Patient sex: M
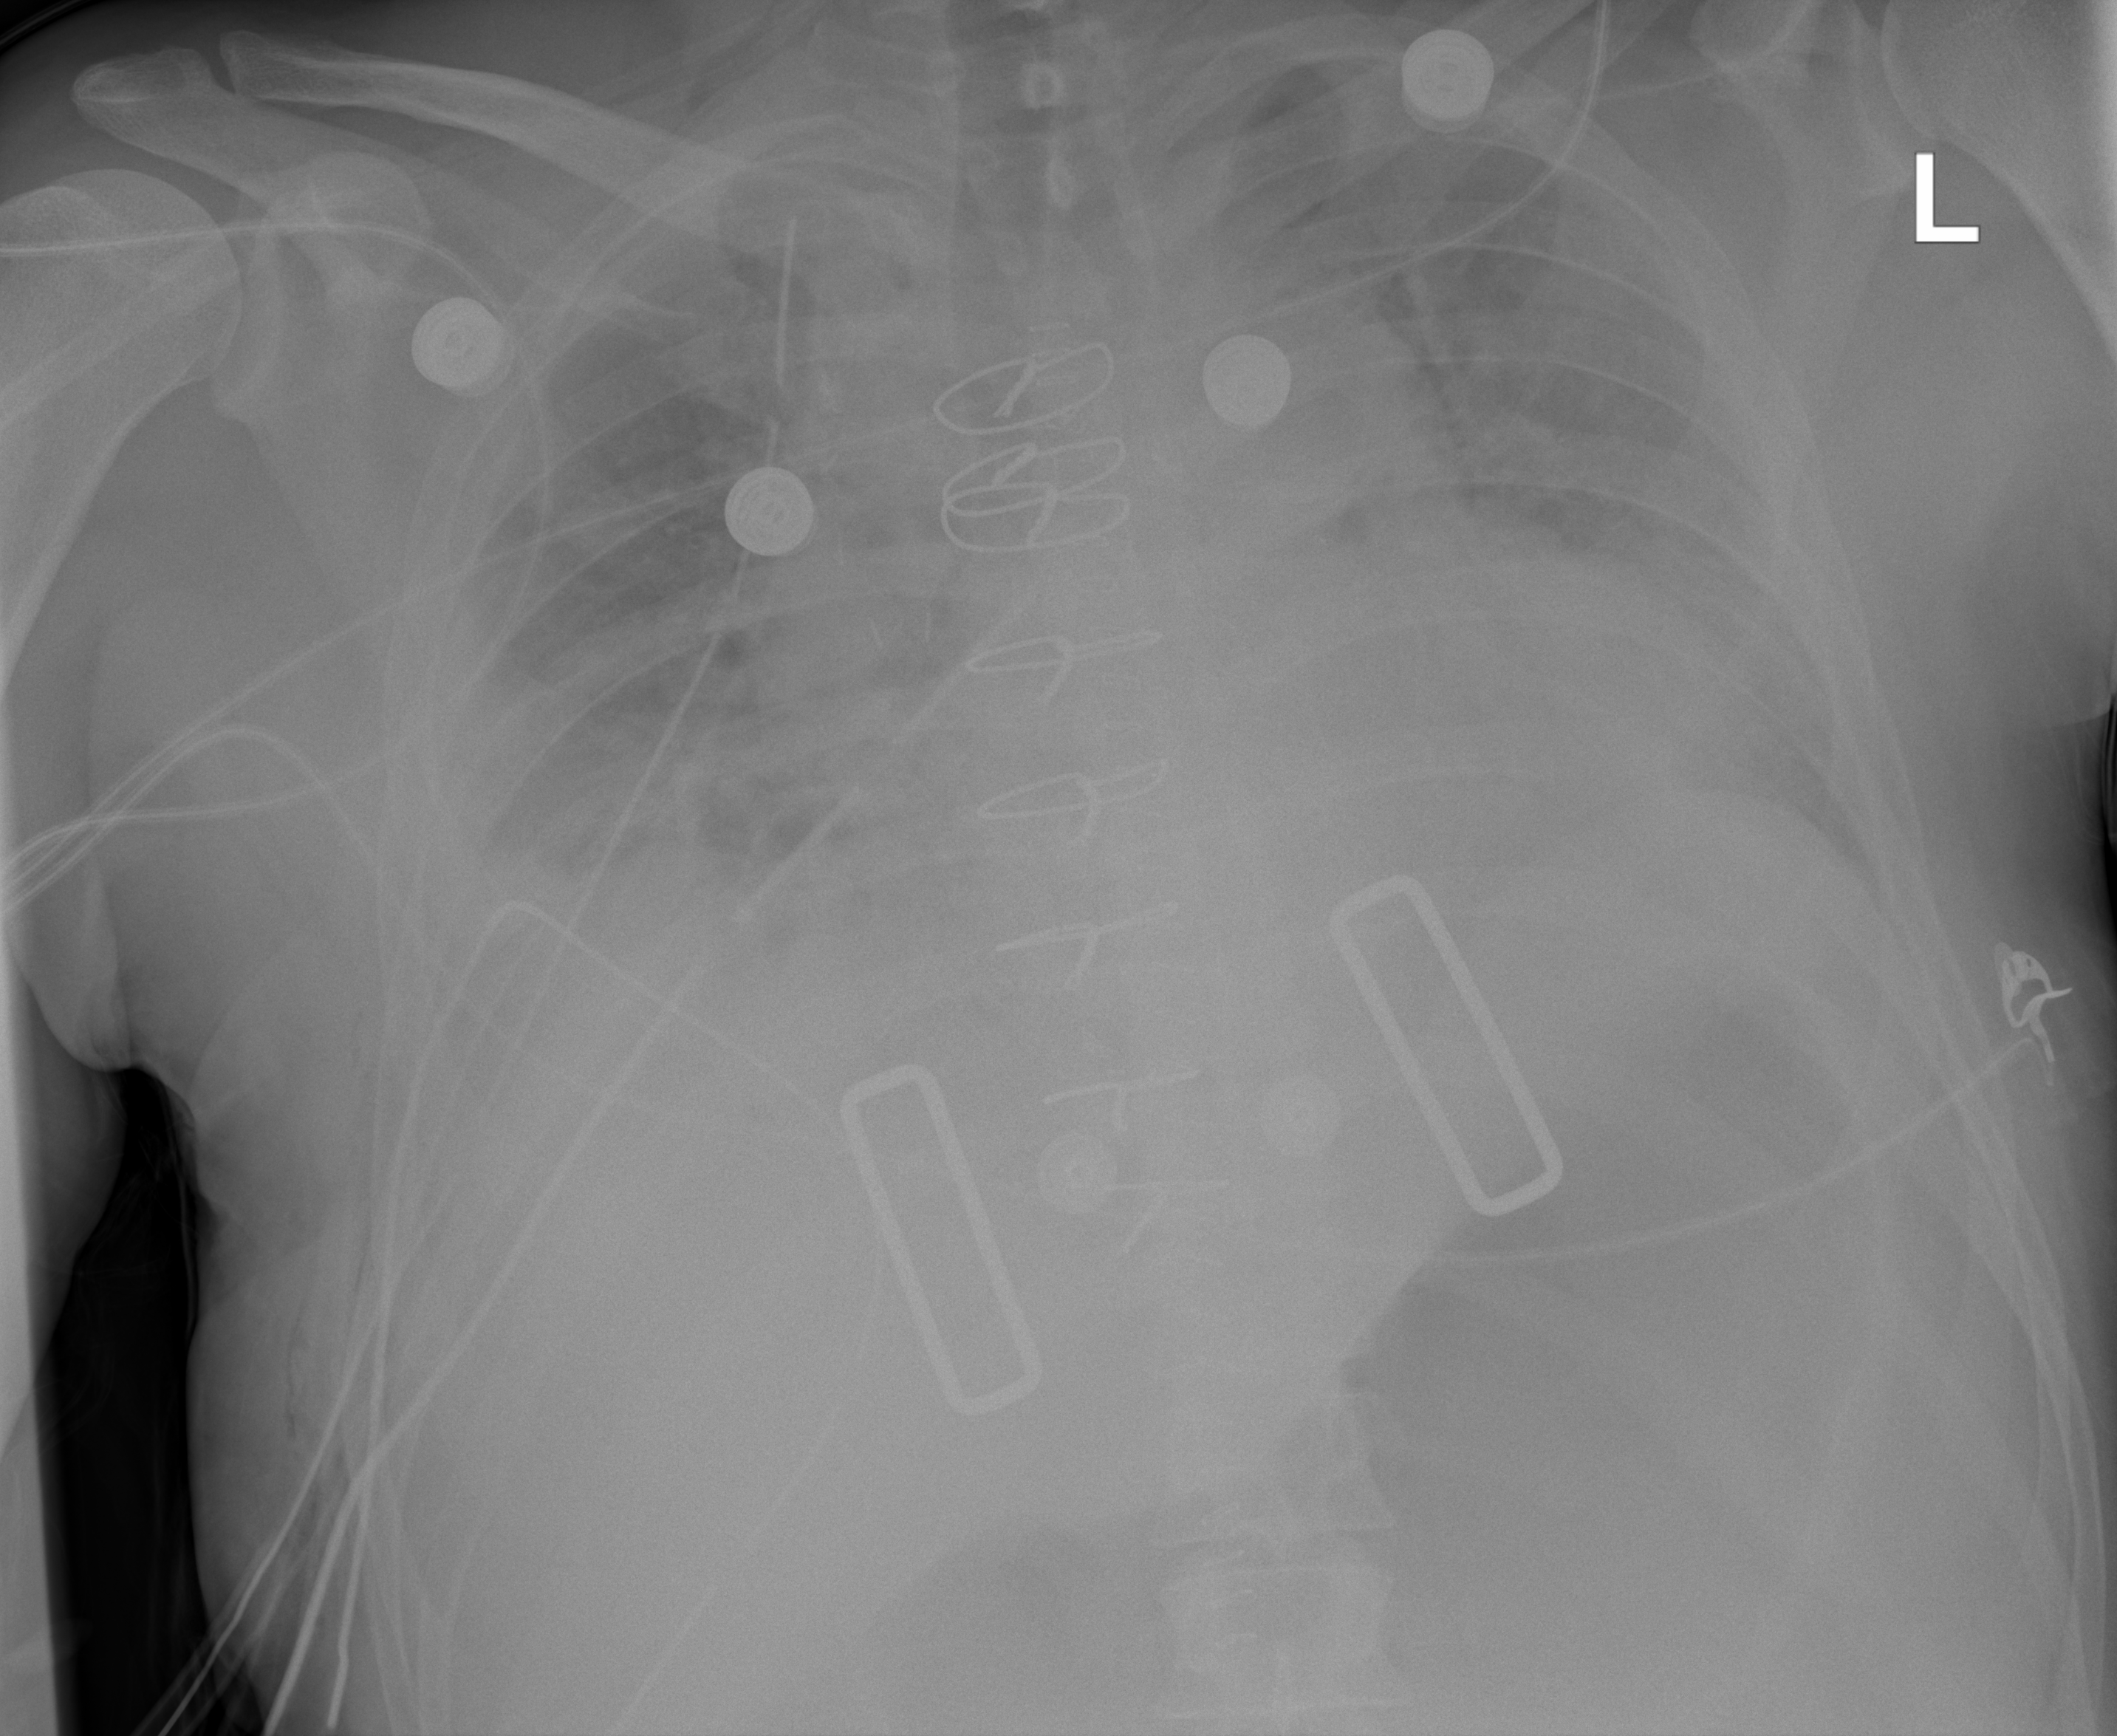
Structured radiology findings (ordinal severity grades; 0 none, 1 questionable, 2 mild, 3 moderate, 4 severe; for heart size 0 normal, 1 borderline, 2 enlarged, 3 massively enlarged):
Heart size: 2
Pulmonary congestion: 3
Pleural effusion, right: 2
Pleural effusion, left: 0
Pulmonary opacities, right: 2
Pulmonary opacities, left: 2
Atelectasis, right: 3
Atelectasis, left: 3